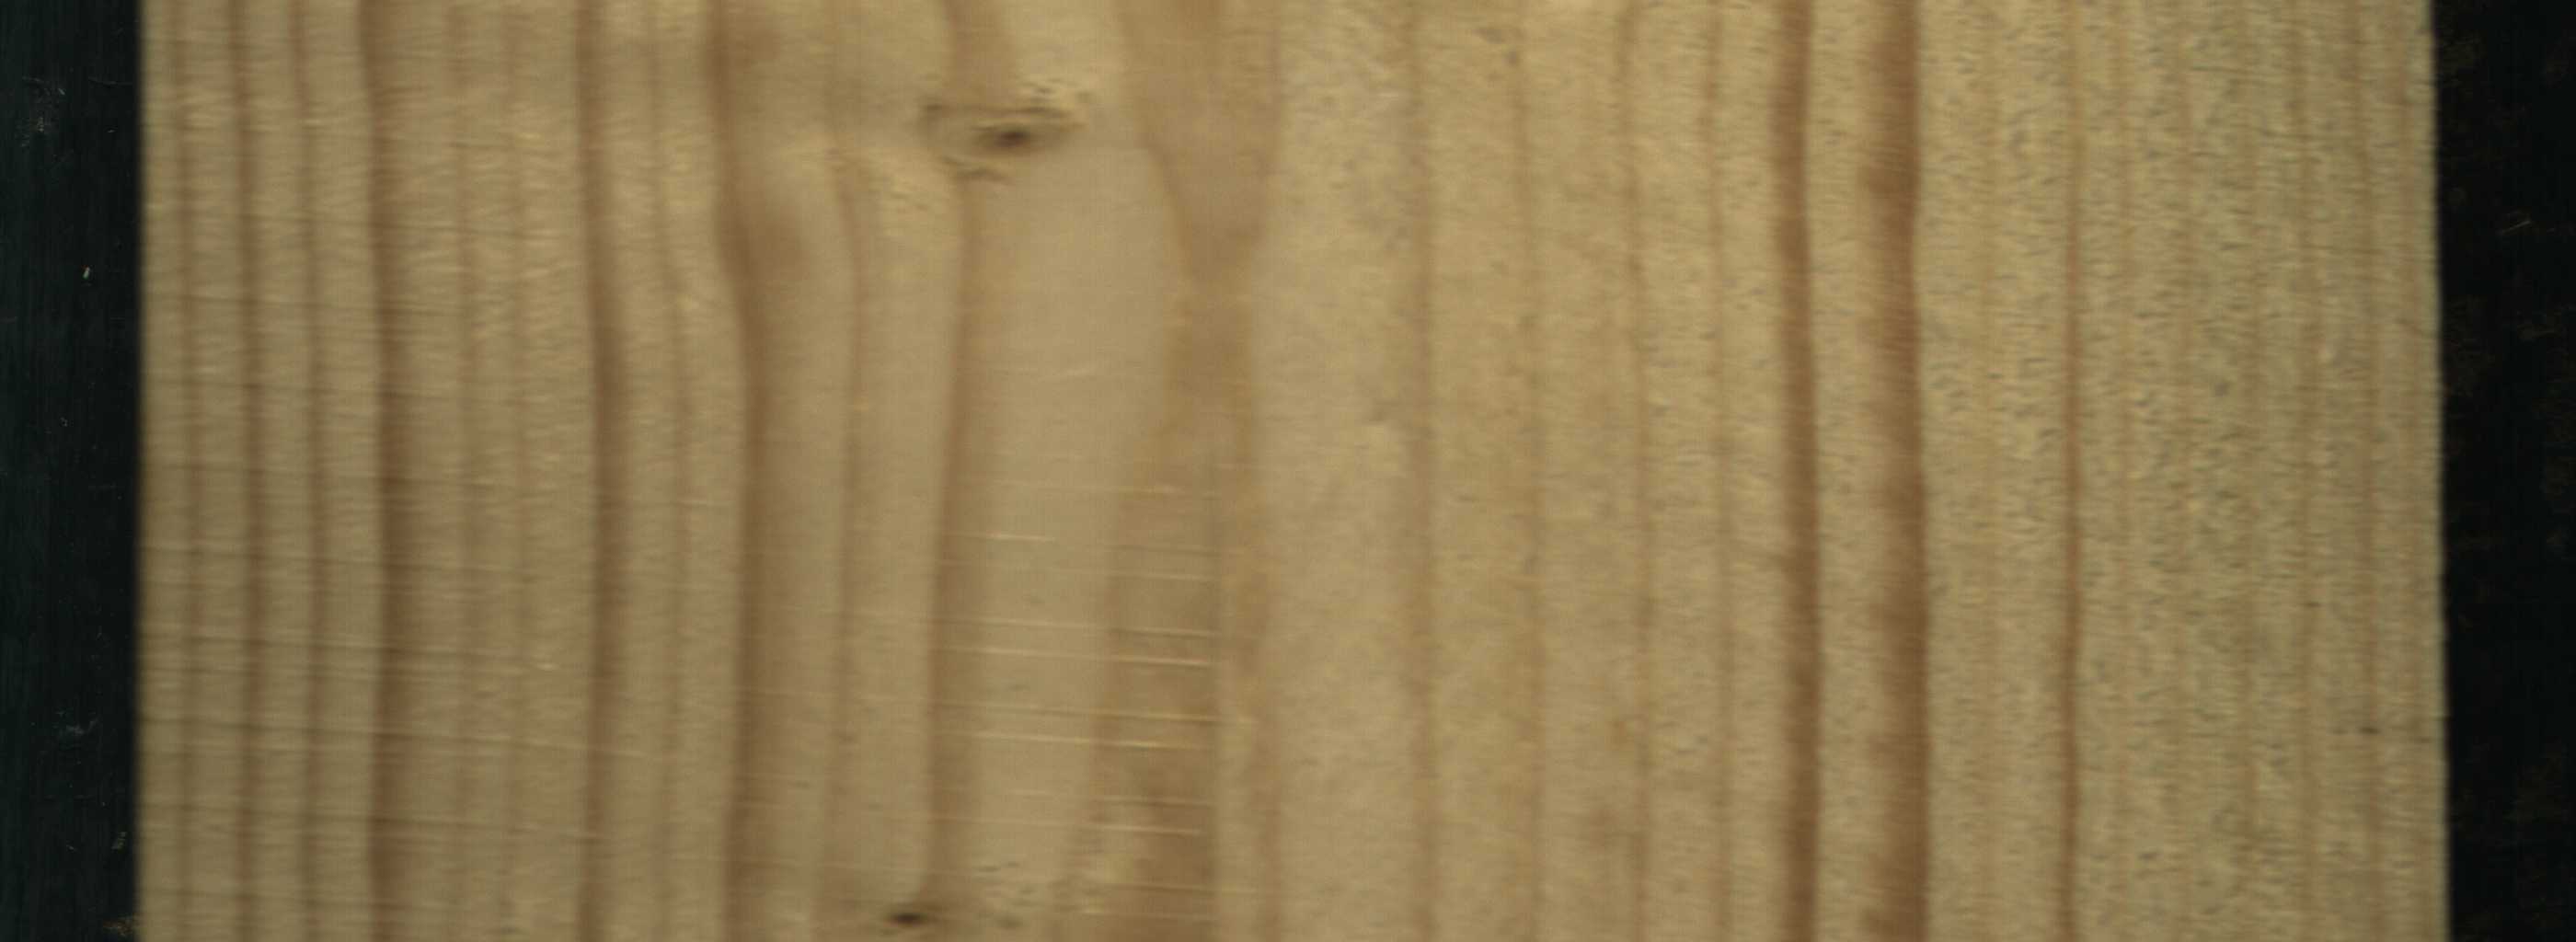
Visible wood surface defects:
Live_Knot
Live_Knot